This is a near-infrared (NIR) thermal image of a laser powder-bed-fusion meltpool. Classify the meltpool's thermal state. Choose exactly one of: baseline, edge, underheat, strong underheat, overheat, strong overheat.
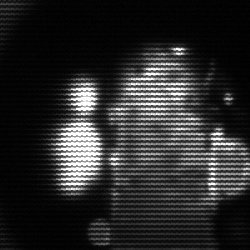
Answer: strong underheat